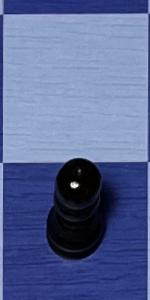
Label: Pawn_Black